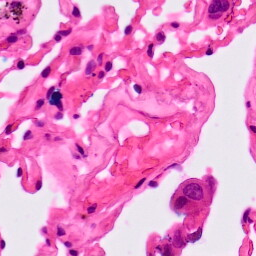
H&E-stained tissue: Lung